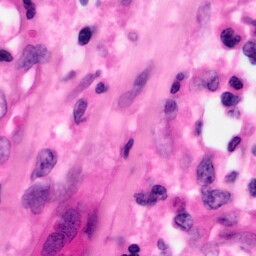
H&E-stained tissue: Pancreatic